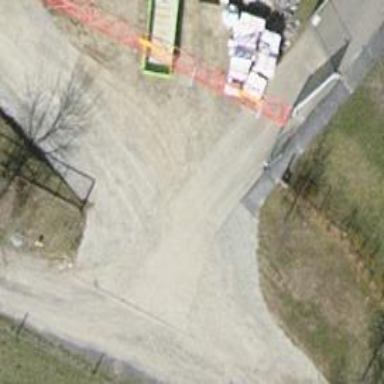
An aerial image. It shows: Footway.